Question: Minisat is a constraint programming/satisfaction tool, there is a version of Minisat which works here in the browser <URL>
How can I express a scheduling problem with Minisat? Is there a higher level language which compiles to Minisat which would let me express it?
I mean for solving problems like exam timetabling. <URL>

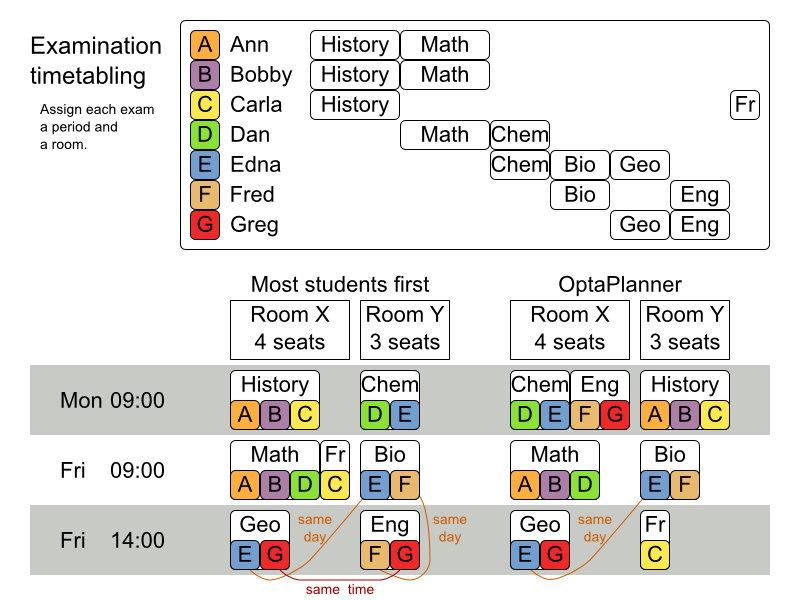
Answer: Another high level modeling language is Picat (<URL>". The syntax when using the sat module - as well as for the cp and mip modules - is similar to standard CLP syntax.
For some Picat examples, see my Picat page: <URL> .